Question: Is there any way to link to the original image in Colorbox?
I have a hack which works OK, but I want know if there is any other way to do this:
'''
<a href="full_size.jpg" title="<a class='cbox_expand' href='full_size.jpg'>Expand</a>">Photo_1</img>
'''

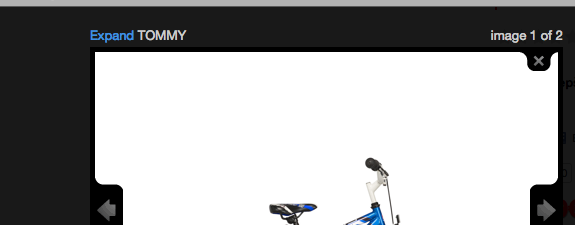
Answer: '''
$('a.example').colorbox({
title: function() {
return $('<a>Expand</a>').attr('href', $(this).attr('href'));
}
});
'''